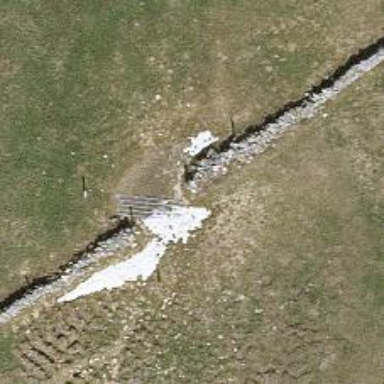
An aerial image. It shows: Dry stone wall barrier.